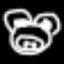
Label: frog